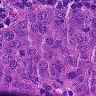
Metastatic tissue present: yes